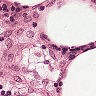
Metastatic tissue present: no